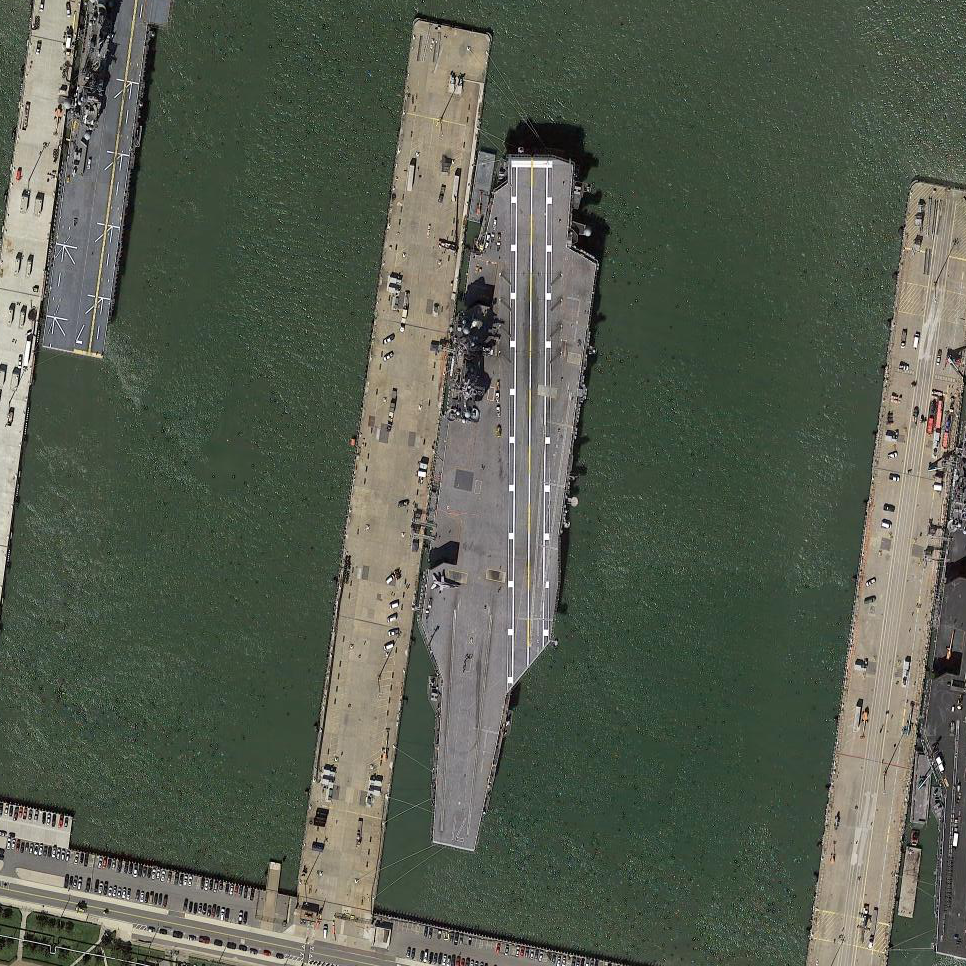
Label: Nimitz-class_aircraft_carrier